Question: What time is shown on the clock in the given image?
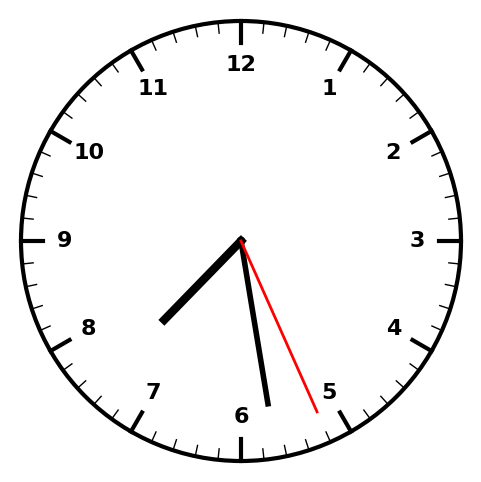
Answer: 07:28:26